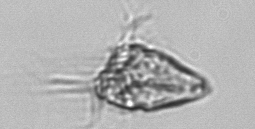
Label: Strombidium_morphotype1